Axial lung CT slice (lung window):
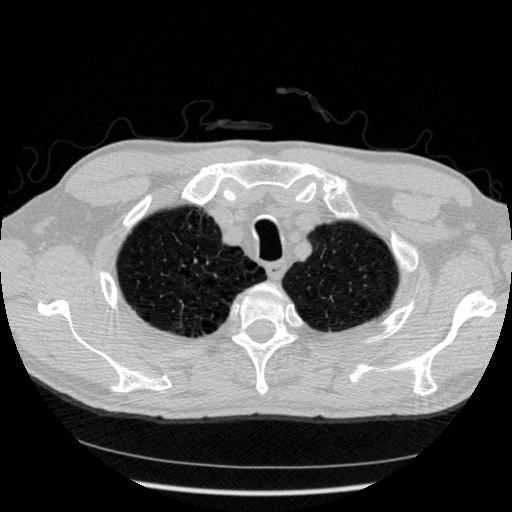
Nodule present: no